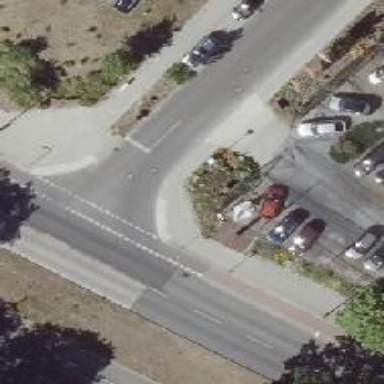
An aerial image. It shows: Road with stop sign.